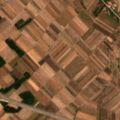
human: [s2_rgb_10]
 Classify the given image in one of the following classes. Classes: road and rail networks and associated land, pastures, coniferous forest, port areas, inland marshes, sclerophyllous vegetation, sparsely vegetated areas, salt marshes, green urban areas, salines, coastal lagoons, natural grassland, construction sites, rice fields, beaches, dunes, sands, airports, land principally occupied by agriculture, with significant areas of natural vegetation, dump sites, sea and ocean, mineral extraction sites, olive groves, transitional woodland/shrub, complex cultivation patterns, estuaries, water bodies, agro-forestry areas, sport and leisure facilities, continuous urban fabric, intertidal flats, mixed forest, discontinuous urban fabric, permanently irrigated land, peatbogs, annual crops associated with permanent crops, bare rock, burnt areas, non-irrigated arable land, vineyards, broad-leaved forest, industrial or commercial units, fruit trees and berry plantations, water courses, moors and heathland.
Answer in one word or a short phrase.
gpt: road and rail networks and associated land, non-irrigated arable land, complex cultivation patterns